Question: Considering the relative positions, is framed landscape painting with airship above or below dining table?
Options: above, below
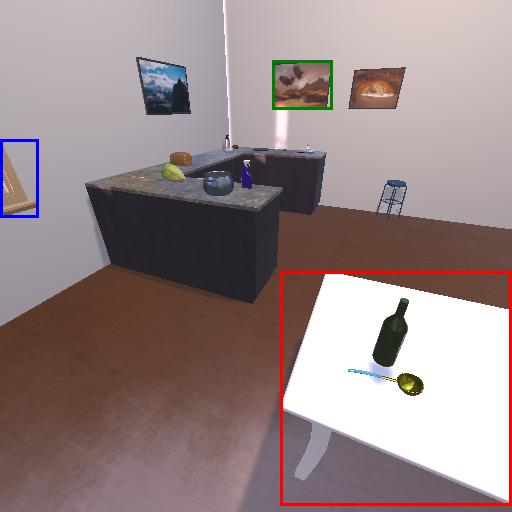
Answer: above